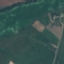
Land use / land cover: Pasture